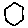
Label: hexagon